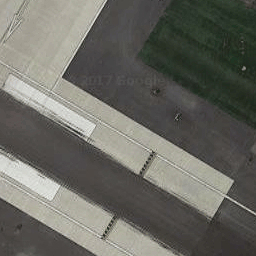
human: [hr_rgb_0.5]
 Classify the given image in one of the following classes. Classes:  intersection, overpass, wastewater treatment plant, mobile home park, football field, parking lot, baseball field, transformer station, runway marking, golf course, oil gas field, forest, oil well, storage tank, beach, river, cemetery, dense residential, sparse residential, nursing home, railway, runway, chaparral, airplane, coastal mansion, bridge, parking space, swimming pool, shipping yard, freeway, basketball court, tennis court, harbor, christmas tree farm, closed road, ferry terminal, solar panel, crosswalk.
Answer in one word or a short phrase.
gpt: runway